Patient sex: F
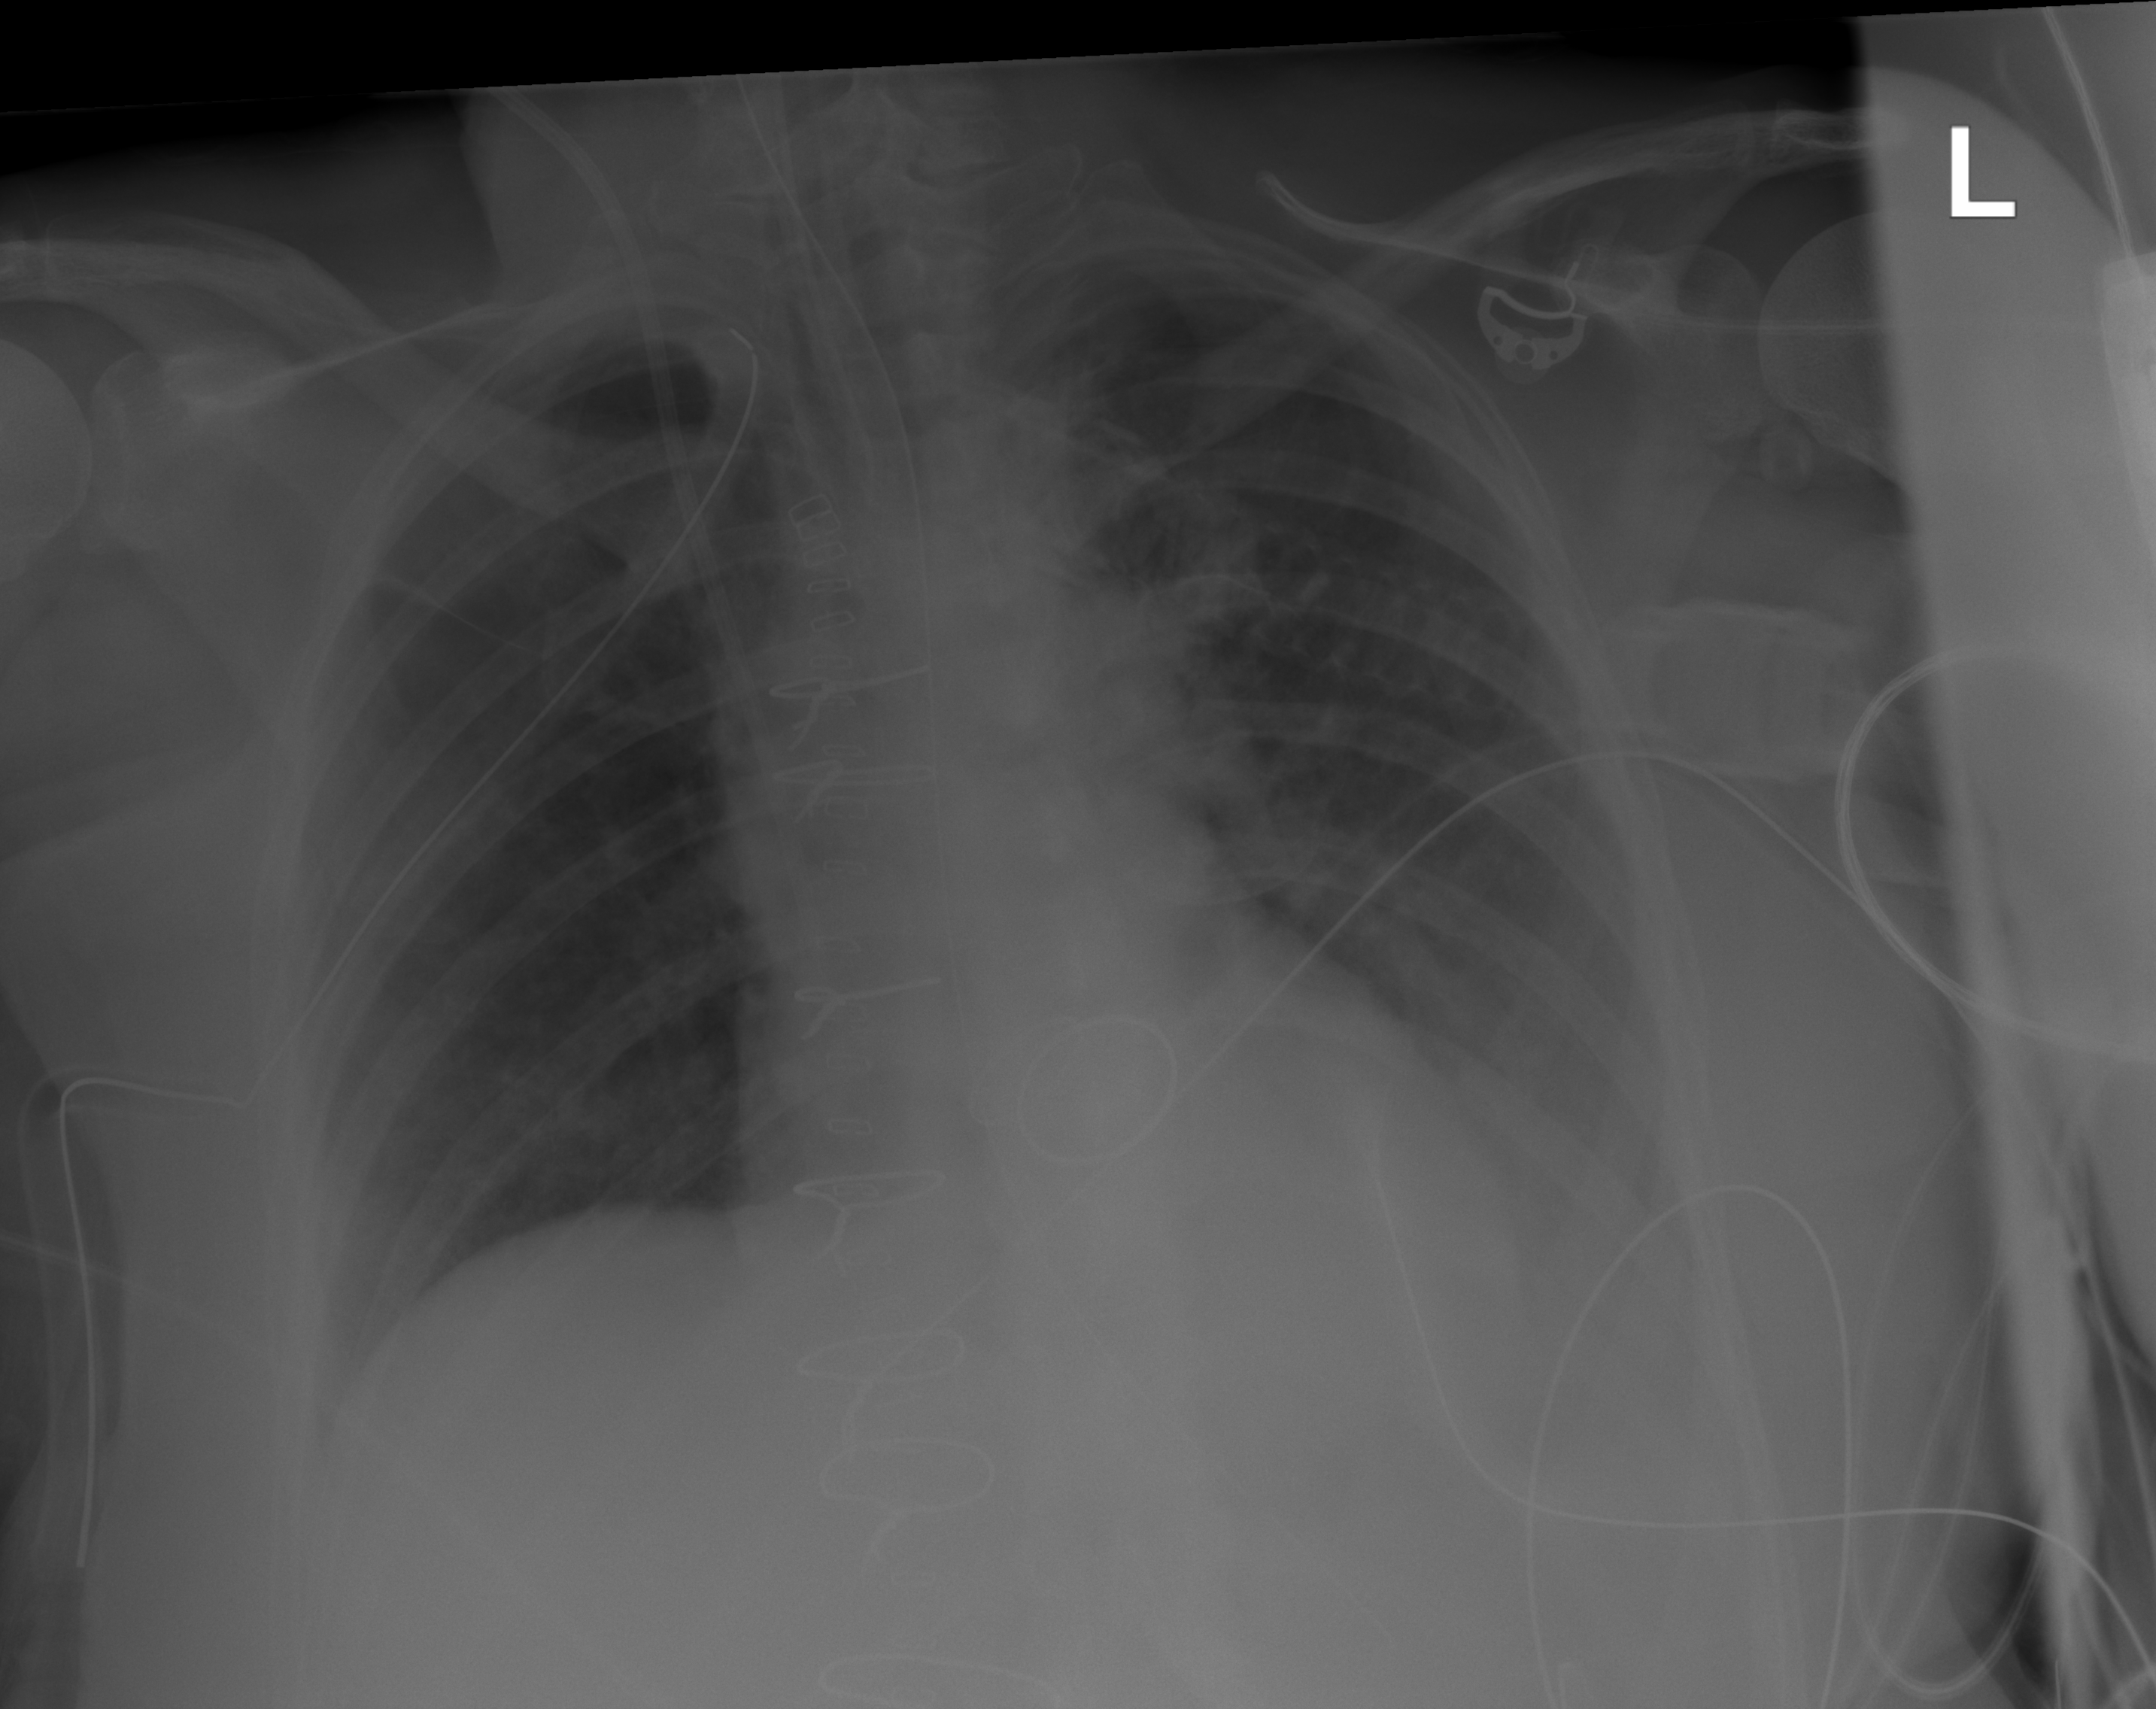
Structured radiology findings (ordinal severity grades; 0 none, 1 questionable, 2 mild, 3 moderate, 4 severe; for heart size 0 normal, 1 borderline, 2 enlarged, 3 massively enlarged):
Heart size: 0
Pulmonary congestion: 0
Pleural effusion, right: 0
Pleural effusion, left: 2
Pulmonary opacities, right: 0
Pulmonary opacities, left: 0
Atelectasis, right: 0
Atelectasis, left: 0